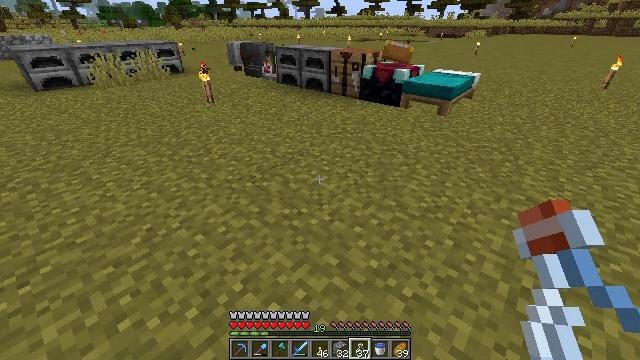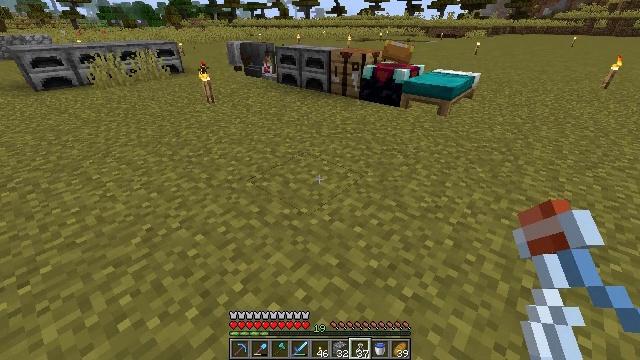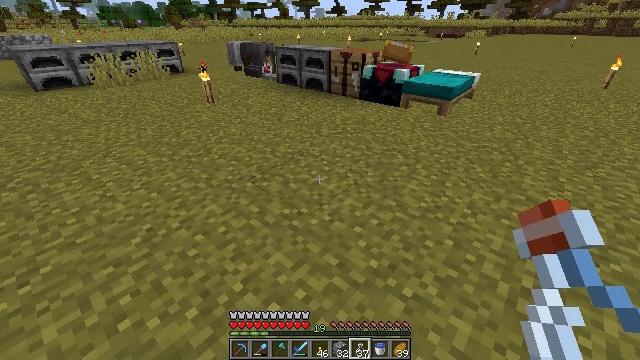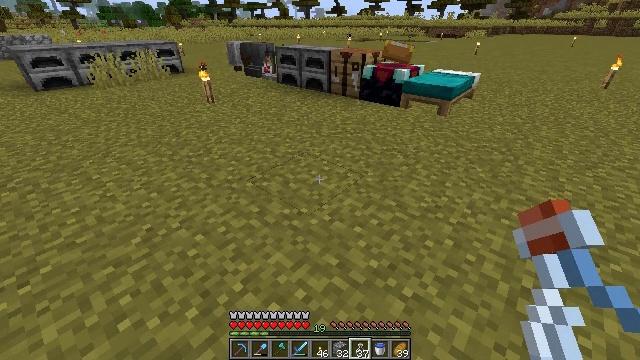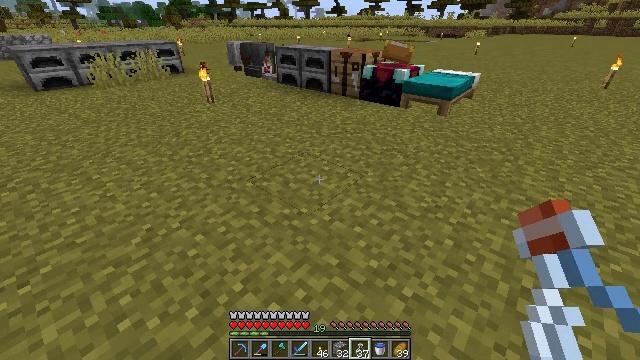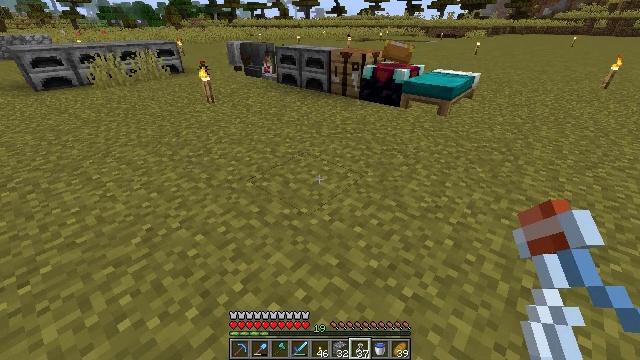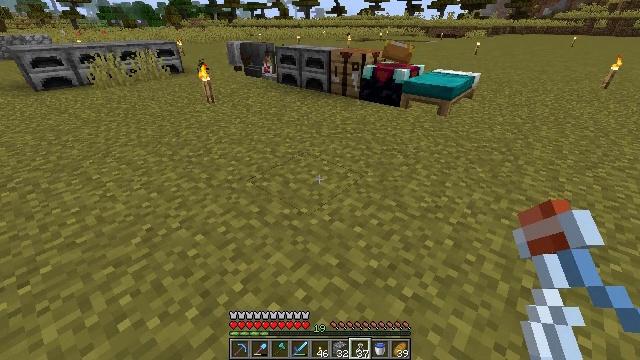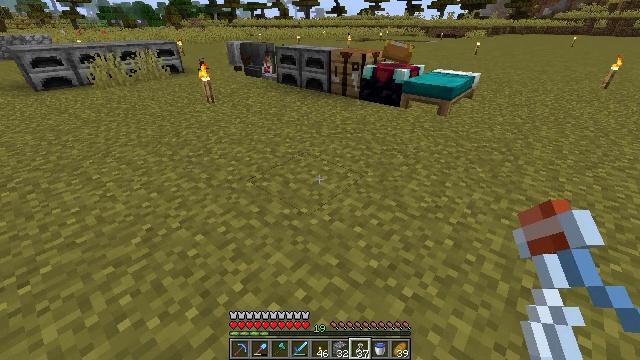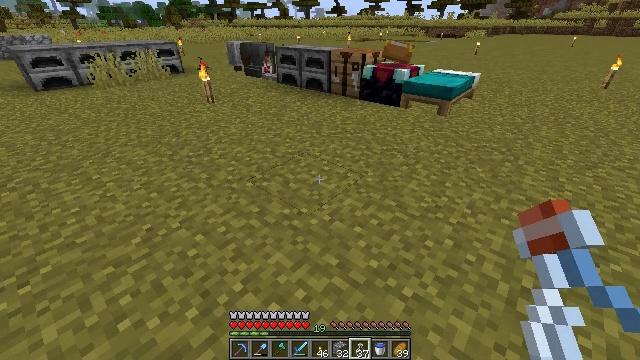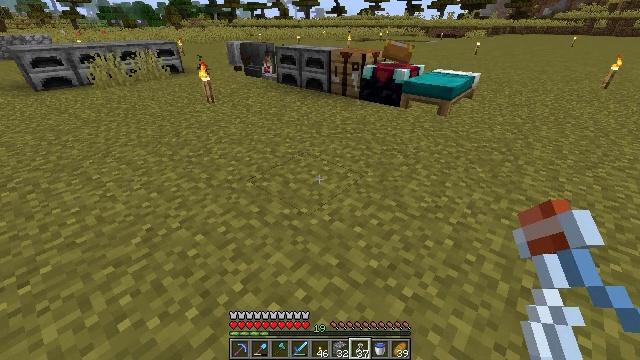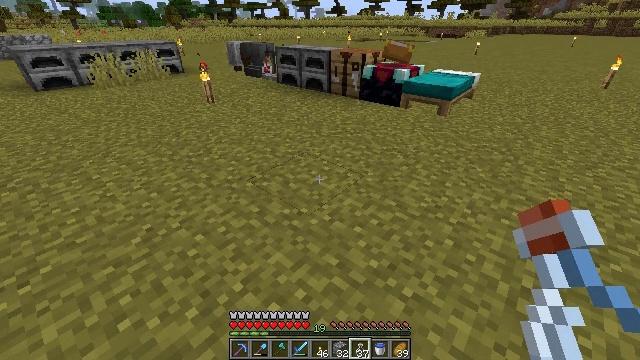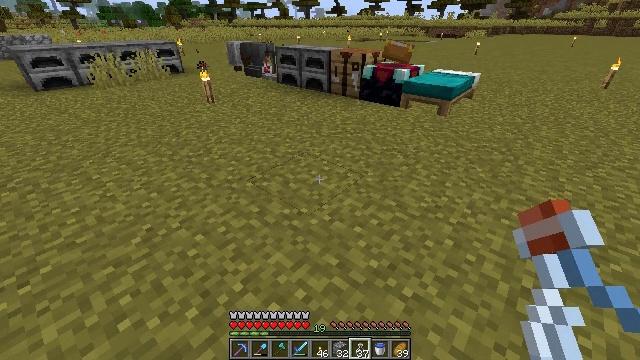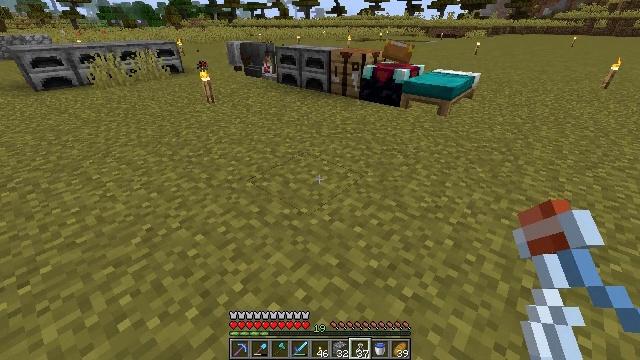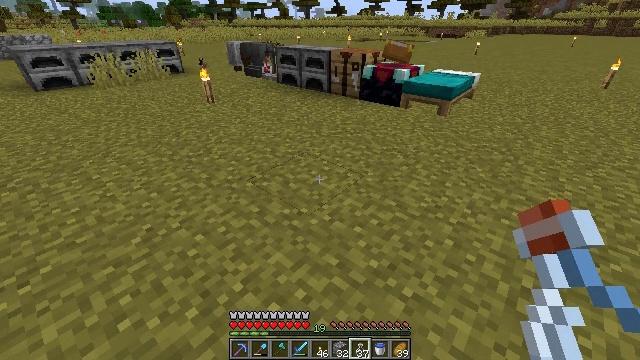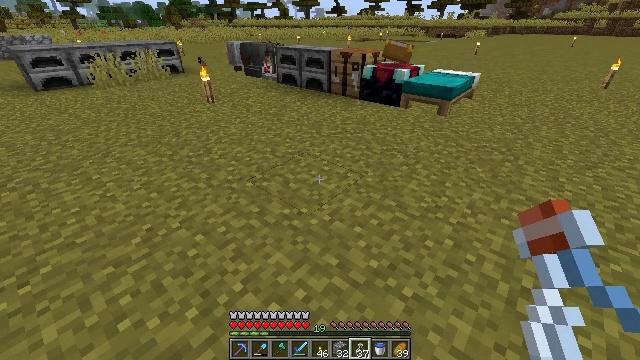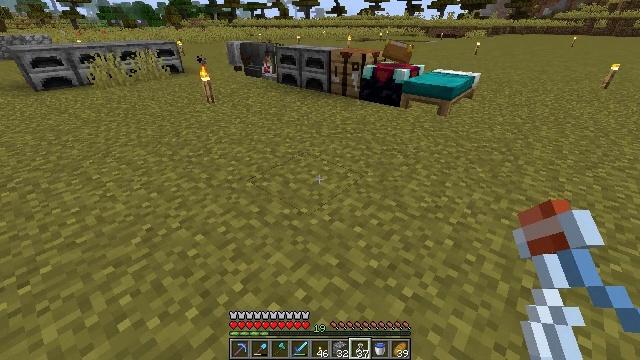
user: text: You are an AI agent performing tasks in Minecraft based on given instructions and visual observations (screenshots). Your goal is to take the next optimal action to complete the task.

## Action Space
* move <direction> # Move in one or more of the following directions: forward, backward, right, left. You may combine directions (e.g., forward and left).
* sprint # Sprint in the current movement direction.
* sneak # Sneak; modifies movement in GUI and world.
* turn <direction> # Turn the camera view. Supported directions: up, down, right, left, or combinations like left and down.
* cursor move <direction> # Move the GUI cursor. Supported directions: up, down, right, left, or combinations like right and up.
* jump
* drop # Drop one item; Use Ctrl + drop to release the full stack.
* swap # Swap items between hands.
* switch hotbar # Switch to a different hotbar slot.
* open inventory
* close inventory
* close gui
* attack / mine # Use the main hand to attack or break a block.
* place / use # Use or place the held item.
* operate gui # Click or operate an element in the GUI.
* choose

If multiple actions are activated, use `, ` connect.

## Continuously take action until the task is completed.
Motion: motion action
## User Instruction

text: Remove a glass bottle from the inventory.
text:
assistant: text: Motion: no_op
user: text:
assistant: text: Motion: no_op
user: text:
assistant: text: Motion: no_op
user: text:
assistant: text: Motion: no_op
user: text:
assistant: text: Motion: no_op
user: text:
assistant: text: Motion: no_op
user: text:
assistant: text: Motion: no_op
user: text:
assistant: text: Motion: no_op
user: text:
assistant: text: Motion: no_op
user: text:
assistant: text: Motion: no_op
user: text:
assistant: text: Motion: no_op
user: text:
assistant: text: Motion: no_op
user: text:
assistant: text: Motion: no_op
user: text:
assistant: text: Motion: no_op
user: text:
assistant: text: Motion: no_op
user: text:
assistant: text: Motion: no_op
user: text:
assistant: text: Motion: no_op
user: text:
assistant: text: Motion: no_op
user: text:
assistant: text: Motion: no_op
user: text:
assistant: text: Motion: no_op
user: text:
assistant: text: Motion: no_op
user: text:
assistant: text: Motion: no_op
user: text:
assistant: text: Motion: no_op
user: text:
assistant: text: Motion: no_op
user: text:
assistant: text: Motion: no_op
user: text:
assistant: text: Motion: no_op
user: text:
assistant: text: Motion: no_op
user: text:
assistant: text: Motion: no_op
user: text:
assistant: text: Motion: no_op
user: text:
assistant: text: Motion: no_op